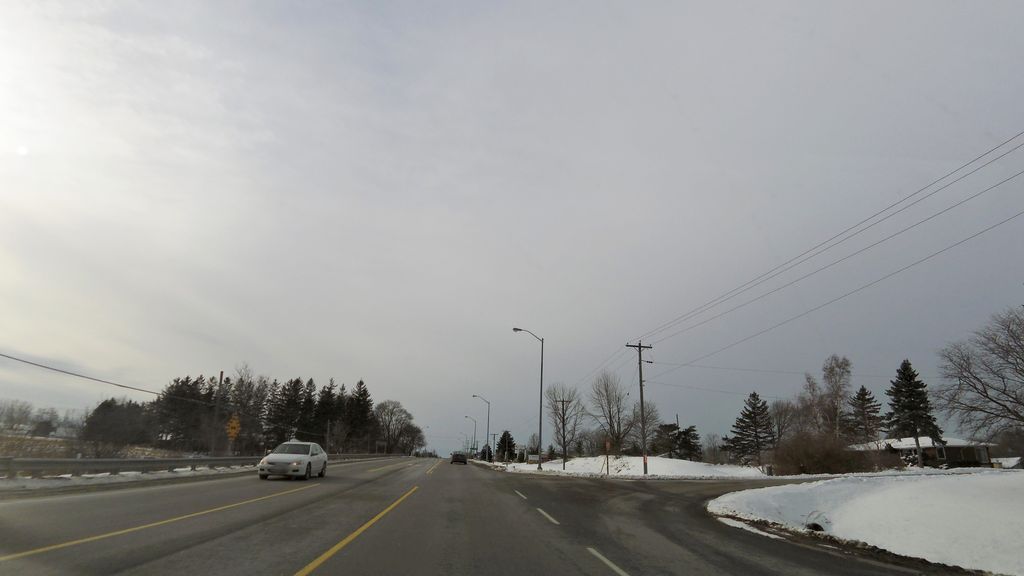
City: hamilton